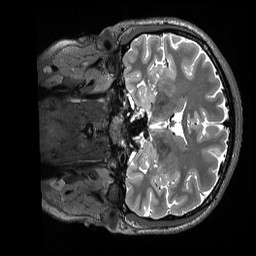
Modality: T2w
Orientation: coronal
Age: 26
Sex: male
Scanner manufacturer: siemens
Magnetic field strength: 3 T
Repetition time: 3.2 s
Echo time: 0.563 s